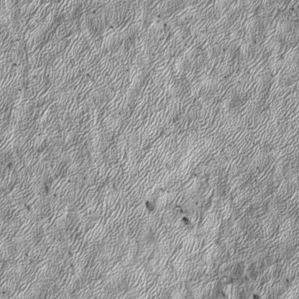
Label: frost